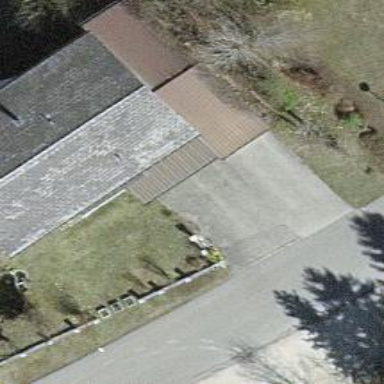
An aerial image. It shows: Alleyway designated as service road.